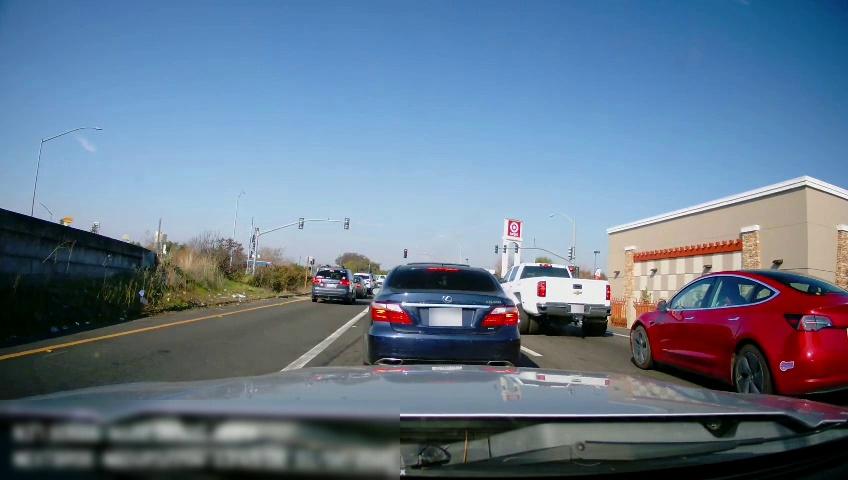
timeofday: Day
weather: Sunny
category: Drivable Space
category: Vehicles | Car
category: Vehicles | SUV
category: Vehicles | Car
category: Vehicles | SUV
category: Vehicles | Truck
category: Vehicles | Car
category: Vehicles | Car
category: Lanes | Alternate Lane
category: Lanes | Current Lane
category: Lanes | Current Lane
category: Lanes | Alternate Lane
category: Traffic | Lights
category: Traffic | Lights
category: Traffic | Lights
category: Traffic | Lights
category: Traffic | Lights
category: Traffic | Lights
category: Traffic | Lights